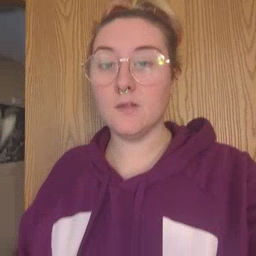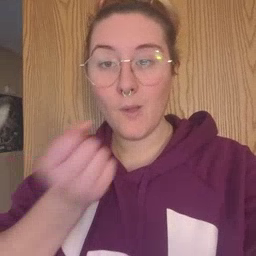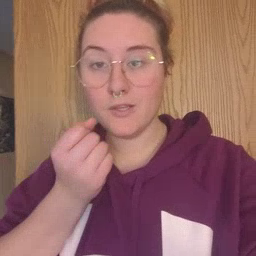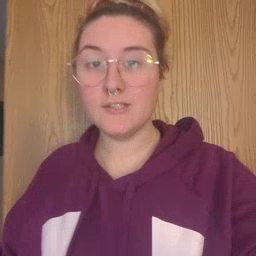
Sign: drawer